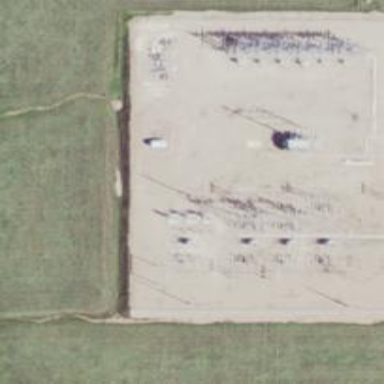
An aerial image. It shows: Outdoor distribution substation.